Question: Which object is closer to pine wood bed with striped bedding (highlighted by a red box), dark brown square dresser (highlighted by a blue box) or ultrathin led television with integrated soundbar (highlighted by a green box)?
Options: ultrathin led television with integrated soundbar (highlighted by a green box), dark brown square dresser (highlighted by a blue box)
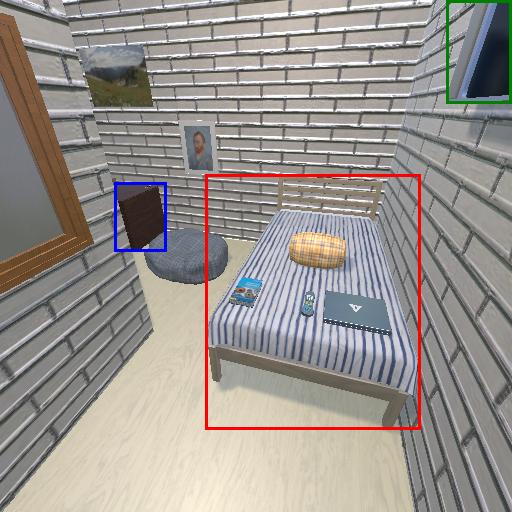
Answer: ultrathin led television with integrated soundbar (highlighted by a green box)